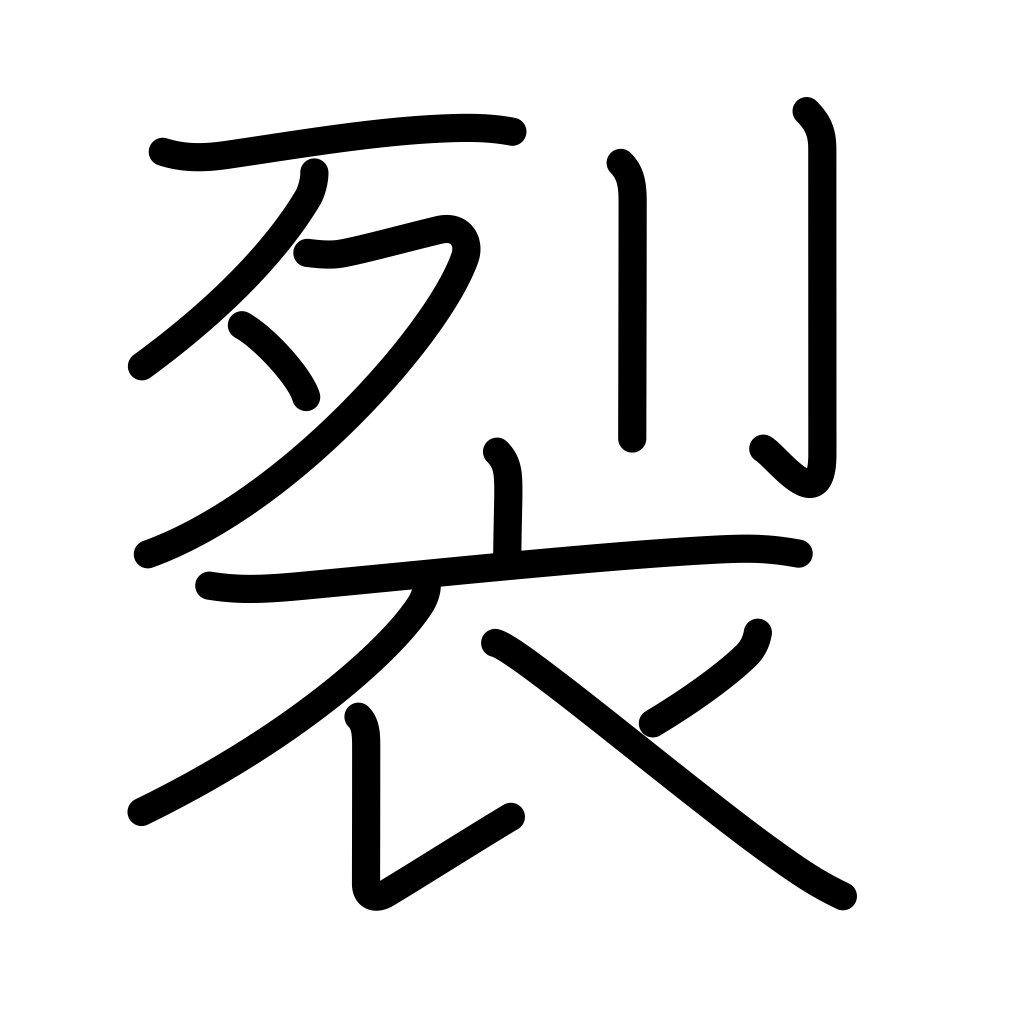
Meaning: split, rend, tear